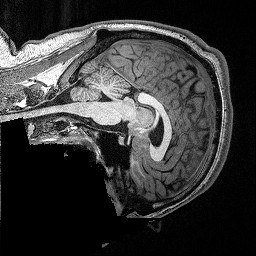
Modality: T1w
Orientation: sagittal
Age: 24
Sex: male
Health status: healthy
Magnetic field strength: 3 T
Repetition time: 2.53 s
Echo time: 0.00331 s